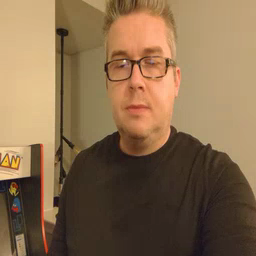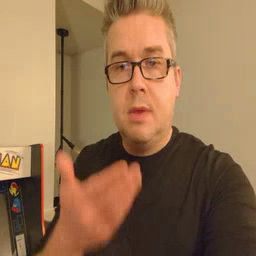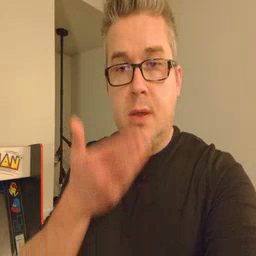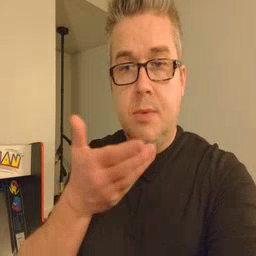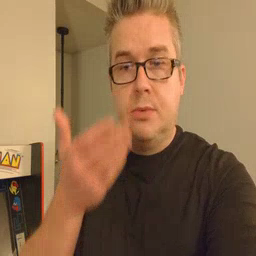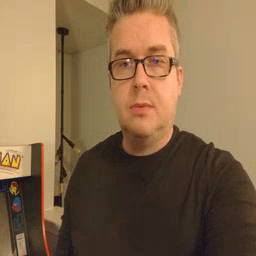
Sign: cereal